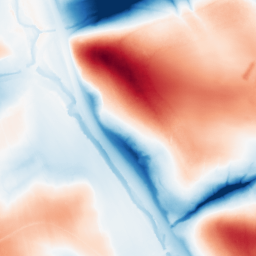
Category: classical
Decomposition family: gaussian_anisotropic
Decomposition parameters: sigma_x: 5
sigma_y: 50
Upsampling method: sinc_hamming
Upsampling parameters: scale: 4
kernel_size: 16
Upsampling scale: 4